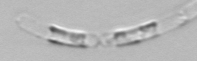
Label: Guinardia_striata